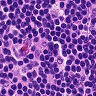
Metastatic tissue present: no